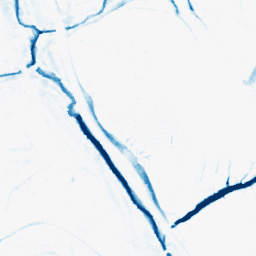
Category: morphological
Decomposition family: morphological_ellipse
Decomposition parameters: operation: closing
width: 10
height: 10
Upsampling method: bilinear
Upsampling parameters: scale: 8
Upsampling scale: 8